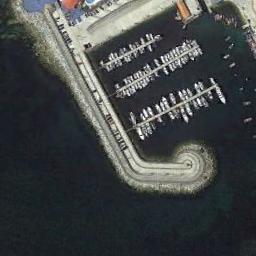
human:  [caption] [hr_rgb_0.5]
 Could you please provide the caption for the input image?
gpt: The harbor has lots of neatly docked boats and the color of the waters is green .

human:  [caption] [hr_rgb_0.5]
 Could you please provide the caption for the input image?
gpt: Some yachts are neatly moored on the sea next to the harbor next to the parking lot, With many empty spaces left .

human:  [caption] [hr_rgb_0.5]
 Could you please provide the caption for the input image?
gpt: There are many boats on the harbor .

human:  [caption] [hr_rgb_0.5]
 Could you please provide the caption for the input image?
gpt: Many ships are in the harbor .

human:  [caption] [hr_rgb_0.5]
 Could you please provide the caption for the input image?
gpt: There are some ships at the harbor .